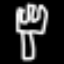
Label: fork